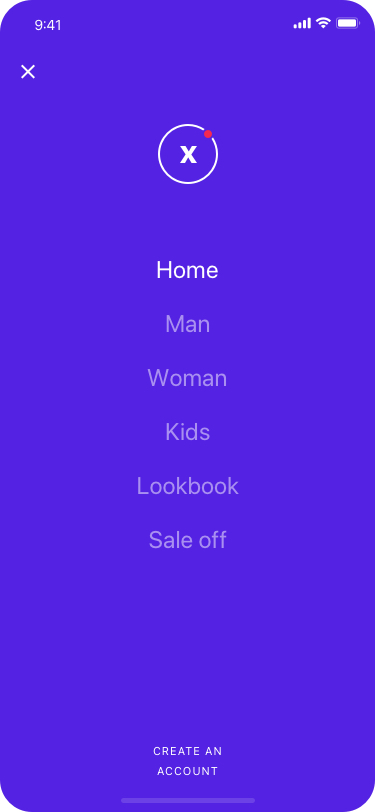
Text in this UI design:
Home
Man
Woman
Kids
Lookbook
Sale off
CREATE AN ACCOUNT